Question: I am trying to scroll an iframe on iOS, and I succeeded, it's scrolling well, reference:
<URL>
<URL>
BUT, all solutions have an issue: the iframe page is not completely displayed...
I tested on my iphone and ipad, the iframe page displays choppy.

any idea?
Example:
'''
<!DOCTYPE html>
<html>
<head>
<meta charset="UTF-8" />
<meta http-equiv="X-UA-Compatible" content="IE=9;FF=3;chrome=1;OtherUA=4" />
<meta name="viewport" content="width=device-width, user-scalable=no" />
<script type="text/javascript" src="http://code.jquery.com/jquery-1.8.1.js"></script>
<script type="text/javascript">
$(function(){
if (/iPhone|iPod|iPad/.test(navigator.userAgent))
$('iframe').wrap(function(){
var $this = $(this);
return $('<div />').css({
width: $this.attr('width'),
height: $this.attr('height'),
overflow: 'scroll',
'-webkit-overflow-scrolling': 'touch'
});
});
})
</script>
<title>Untitled</title>
</head>
<body>
stuff
<div>
<iframe src="iframe-scroll-long.html" height="500" width="500"></iframe>
</div>
more stuff
</body>
</html>
'''
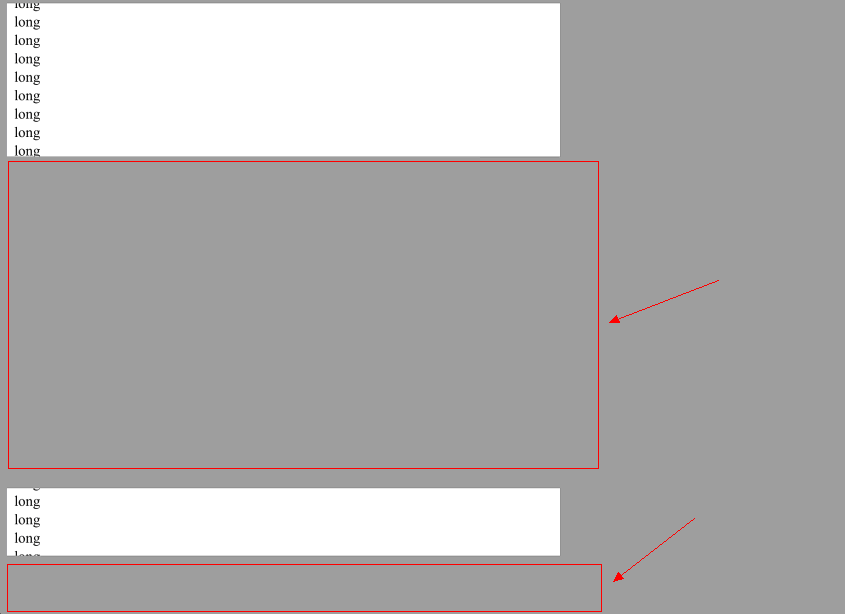
Answer: I found a combination of div with "absolute" style and nicescroll do fix choppines.
You have to load nicescroll on the page loaded by iframe.
In the same page wrap all you content with a div (with style absolute)
'''
#content { position:absolute; }
'''
Load nicescroll using wrapped div content.
'''
$(document).ready(function() {
$("html").niceScroll("#content");
});
'''
Link to demo page, so you can check the code: <URL>
Automatically, with iOS native scroll has used, in other platform you got nicescroll active.
I have test on iPad with iOS 5.1.